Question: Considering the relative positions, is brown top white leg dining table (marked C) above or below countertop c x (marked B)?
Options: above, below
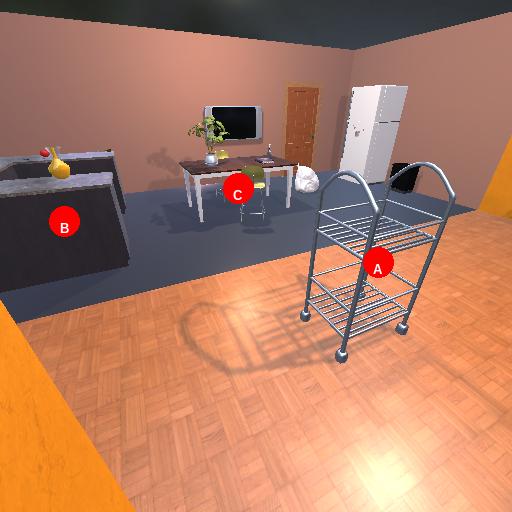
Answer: above